Aerial crown-view tile of a tropical tree (Barro Colorado Island, Panama), acquired 20250715:
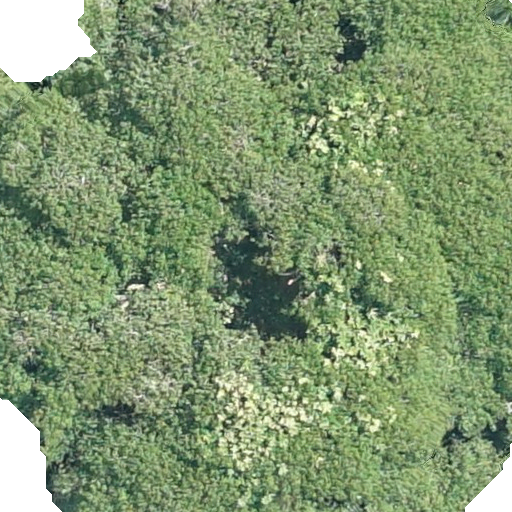
Species: Hura crepitans
GBIF accepted scientific name: Hura crepitans
Crown area: 525.11 m²